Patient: sex M, age 47
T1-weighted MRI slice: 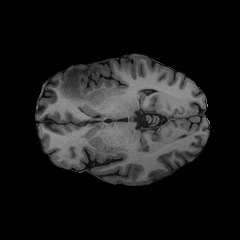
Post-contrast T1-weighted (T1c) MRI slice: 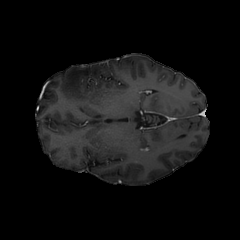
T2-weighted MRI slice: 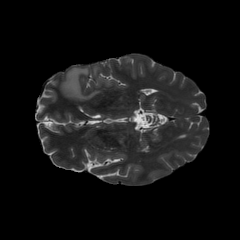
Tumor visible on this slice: yes
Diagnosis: Glioblastoma, IDH-wildtype
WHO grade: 4